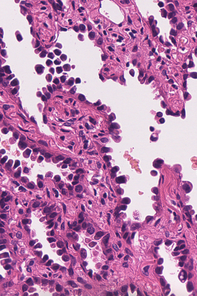
Tumor epithelial tissue: yes
Tumor-associated stroma tissue: yes
Normal tissue: no